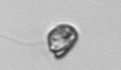
Label: flagellate